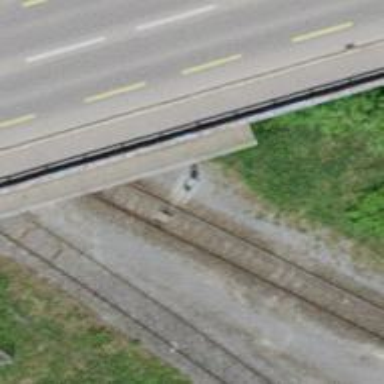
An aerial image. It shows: Railway switch.